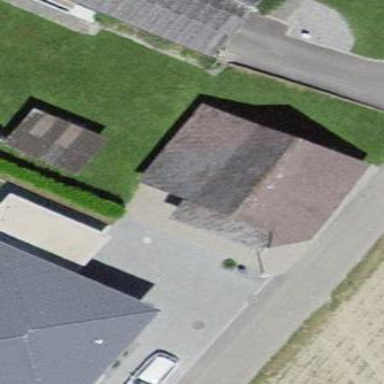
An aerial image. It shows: Barn.